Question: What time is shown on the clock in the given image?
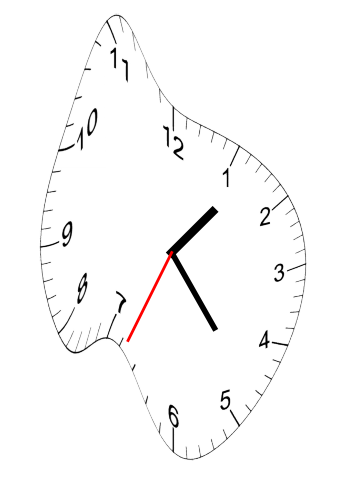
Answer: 01:23:34